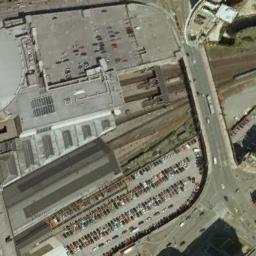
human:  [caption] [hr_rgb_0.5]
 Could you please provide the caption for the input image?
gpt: There is a fully equipped railway station in the city .

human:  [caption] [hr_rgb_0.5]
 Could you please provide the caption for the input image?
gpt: There are many buildings beside the railway station .

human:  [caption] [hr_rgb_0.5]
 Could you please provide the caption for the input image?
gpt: The railway station is next to the road and parking lot .

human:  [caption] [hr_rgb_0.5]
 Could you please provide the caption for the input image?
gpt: The railway station has lots of railways, Some buildings and two parking lots and an overpass is over the railways .

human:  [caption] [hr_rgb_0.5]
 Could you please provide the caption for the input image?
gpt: There are many cars beside the railway station .